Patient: sex M, age 65
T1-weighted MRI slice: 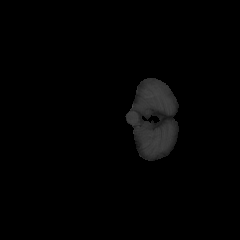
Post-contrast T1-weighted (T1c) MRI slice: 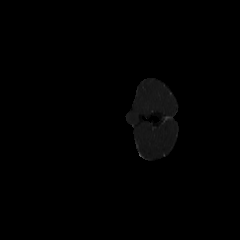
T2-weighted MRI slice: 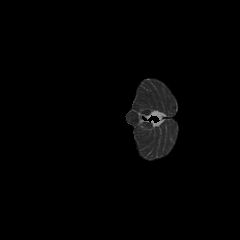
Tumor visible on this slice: no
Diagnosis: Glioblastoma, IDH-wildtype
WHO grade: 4